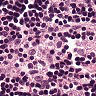
Metastatic tissue present: no